Question: I'm trying to call a webmethod using ajax call as shown:
'''
<script type="text/javascript">
$(document).ready(function () {
$("#getdetails").click(function () {
$.ajax({
type: "POST",
url: "Default.aspx/Gettext",
data: JSON.stringify({SampleText: $('#sampletext').val(), FontType: $('#fonttype').val() }),
contentType: "application/json; charset=utf-8",
dataType: "json",
success: function (response) {
$("#Result").html(response.d);
}//success
});//ajax call
});//button click
$("#FontLists").change(function () {
$('#fonttype').val($('#FontLists option:selected').text());
});
});//document
'''
Webmethod:
'''
<WebMethod()> _
<ScriptMethod(ResponseFormat:=ResponseFormat.Json)>
Public Shared Function Gettext(ByVal SampleText As String, ByVal FontType As String) As String
Dim List1 As New ArrayList()
List1.Add(SampleText)
List1.Add(FontType)
For Each Str As String In List1
Return Str
Next
End Function
'''
Now the problem is when I click button the response is showing only the text and not the selected font.But when I see by placing a breakpoint at List1 it shows me as in the screenshot below:

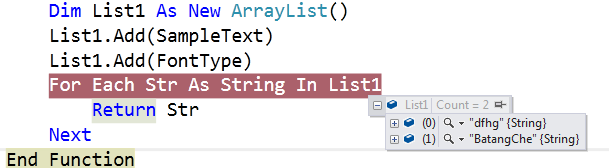
Answer: I have found a way to do this:
'''
success: function (response) {
var result1 = (response.d.SampleText), result2 =(response.d.FontType),
result = "SampleText: " + result1 + " FontType: " + result2;
$("#Result").html(result);
}
'''
Before this I have followed this <URL> to achieve